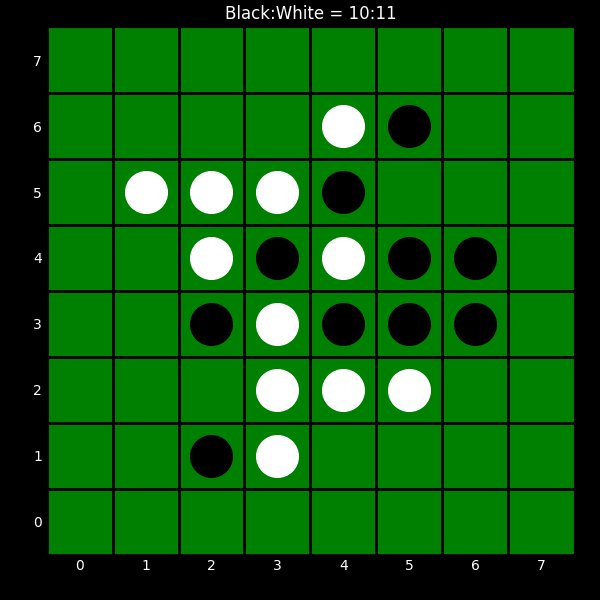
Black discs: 10
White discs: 11